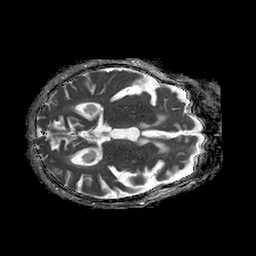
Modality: ADC
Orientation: axial
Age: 85
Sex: female
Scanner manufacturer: philips
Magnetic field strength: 1.5 T
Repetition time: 4.6 s
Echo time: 0.08631 s